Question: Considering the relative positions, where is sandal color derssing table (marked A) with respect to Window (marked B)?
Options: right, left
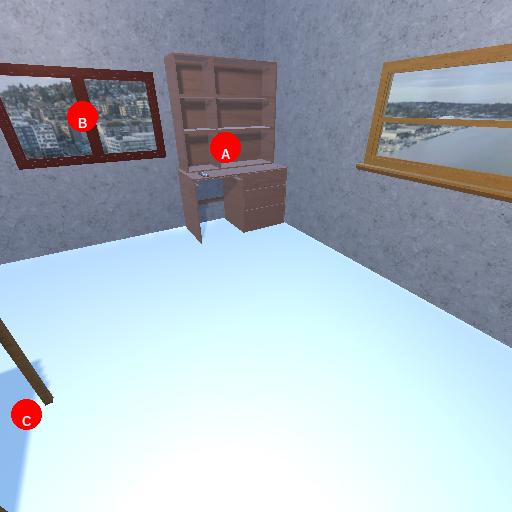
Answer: right